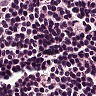
Metastatic tissue present: no